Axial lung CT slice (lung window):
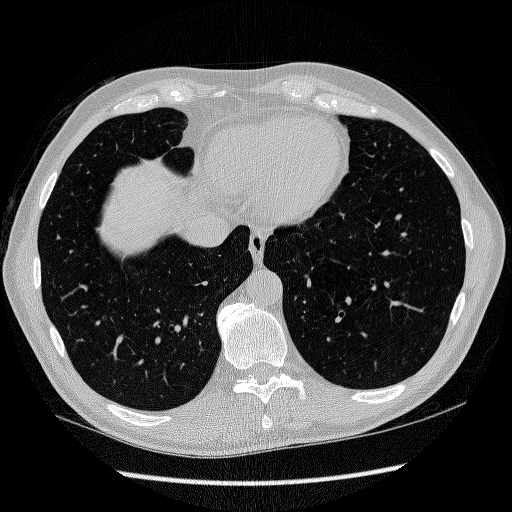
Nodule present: no